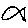
Label: fish